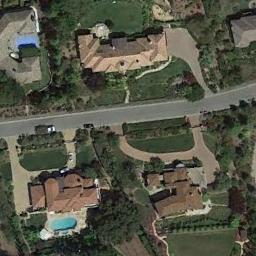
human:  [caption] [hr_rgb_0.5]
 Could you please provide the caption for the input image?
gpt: There are several grey houses in a sparse residential area and a road .

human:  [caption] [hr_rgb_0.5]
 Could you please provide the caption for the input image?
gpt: There is a road next to the sparse residential .

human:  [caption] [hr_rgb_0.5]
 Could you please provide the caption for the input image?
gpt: There are three houses on either side of the road, One of which has a swimming pool .

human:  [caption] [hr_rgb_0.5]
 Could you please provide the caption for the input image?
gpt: The sparse residential is on the grass next to some trees and a road .

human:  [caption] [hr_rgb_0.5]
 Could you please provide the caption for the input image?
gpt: A sparse residential area with some buildings and verdant lawns .